Question: I have been working through building a module for Orchard; based upon the <URL>. After getting the project working once I went through and changed the namespace, various classes and variable names as I had made various assumptions about names that did not pan out.
Since this renaming exercise the Module ("Definition List") shows up twice in the modules dashboard:

Here is my module.txt:
I can't think of anywhere in the project that would specify a different category.
Migrations.cs:
'''
public class Migrations : DataMigrationImpl {
private readonly IRepository<DefinitionRecord> _definitionListRepository;
private readonly IEnumerable<DefinitionRecord> _sampleRecords = new List<DefinitionRecord> {
new DefinitionRecord { Term = "Term A", Definition = "This is the definition for Term A" },
new DefinitionRecord { Term = "Term B", Definition = "This is the definition for Term B" },
new DefinitionRecord { Term = "Term C", Definition = "This is the definition for Term C" }
};
public Migrations(IRepository<DefinitionRecord> definitionListRepository) {
_definitionListRepository = definitionListRepository;
}
public int Create()
{
SchemaBuilder.CreateTable("DefinitionListPartRecord",
table => table
.ContentPartRecord()
);
SchemaBuilder.CreateTable("DefinitionRecord",
table => table
.Column<int>("Id", column => column.PrimaryKey().Identity())
.Column<string>("Term")
.Column<string>("Definition")
);
SchemaBuilder.CreateTable("ContentDefinitionRecord",
table => table
.Column<int>("Id", column => column.PrimaryKey().Identity())
.Column<int>("DefinitionListPartRecord_Id")
.Column<int>("DefinitionRecord_Id")
);
ContentDefinitionManager.AlterPartDefinition(
"DefinitionListPart",
builder => builder.Attachable());
if (_definitionListRepository == null)
throw new InvalidOperationException("Cannot find the Definition List Repository");
foreach (var entity in _sampleRecords) {
_definitionListRepository.Create(entity);
}
return 1;
}
}
'''
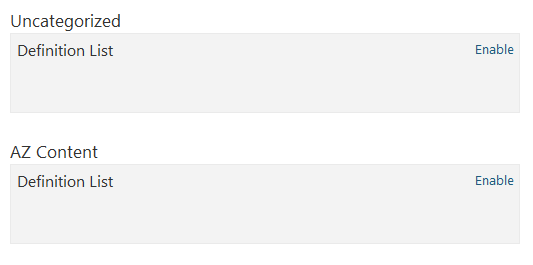
Answer: I appear to have over-engineered my module.txt, as removing the "Features" section of the file sorts out the duplication issue. Along with some additional fields and some reordering here is my new working module.txt: